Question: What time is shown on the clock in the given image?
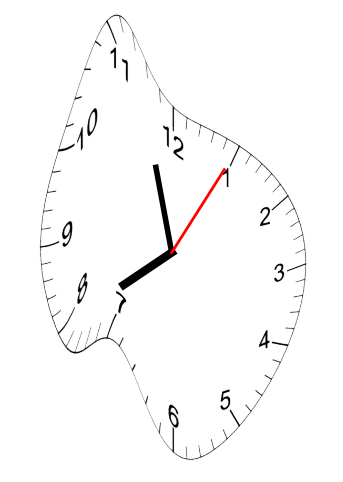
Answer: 07:57:05